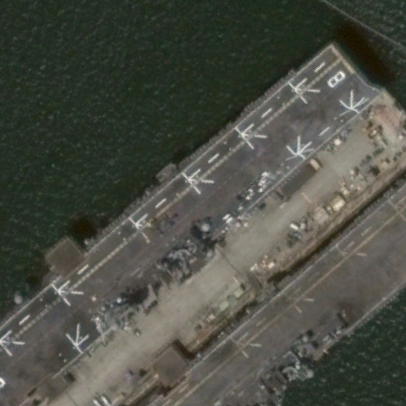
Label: assault